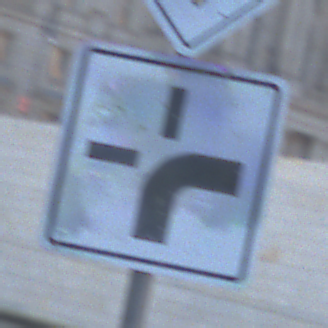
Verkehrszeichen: VerlaufVorfahrtsstrasse3
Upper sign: Vorfahrtsstrasse
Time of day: SunriseSunset
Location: Outdoor (Urban)
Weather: Clear
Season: NotSpecified
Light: Natural